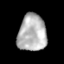
Tissue: lung
Cell type: Epithelial cells
Senescence score: 0.1574
Nuclear area (px): 1024
Mean DAPI intensity: 180.86